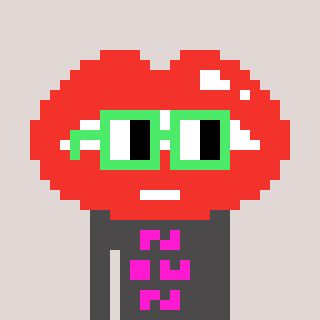
a pixel art character with square light green glasses, a lips-shaped head and a grayscale-colored body on a warm background